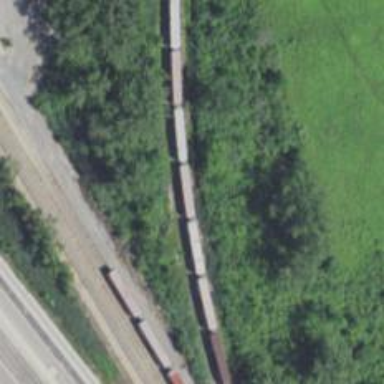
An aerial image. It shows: Railway spur service.